Question: So I've set up my django site with the following admin.py:
'''
import models
from django.contrib import admin
admin.site.register(models.Comment)
'''
which uses this models.py:
'''
from django.db import models
class Comment(models.Model):
text = models.CharField(max_length=400)
name = models.CharField(max_length=100)
date = models.DateTimeField(auto_now = True)
article = models.CharField(max_length=100)
'''
However, when I go to the admin page, it shows the following:

Which generally is not very helpful. Clicking on each link gives me a page with that object's data, but I would like to be able to see the information for each object in this view. I've been looking at the ModelAdmin class at:
<URL>
but have not managed to wrap my head around it. Is it a separate model class that needs to be kept in sync with my "actual" model? Is it just an interface through which my Admin site accesses the actual model? Does it do what I want (allowing useful data to be shown in the admin interface) or does it do something else?
I'm thinking that the Django Admin page should be able to replace PHPMyAdmin for doing simple tasks, like browsing the DB and manually modifying individual objects. Is that the case?
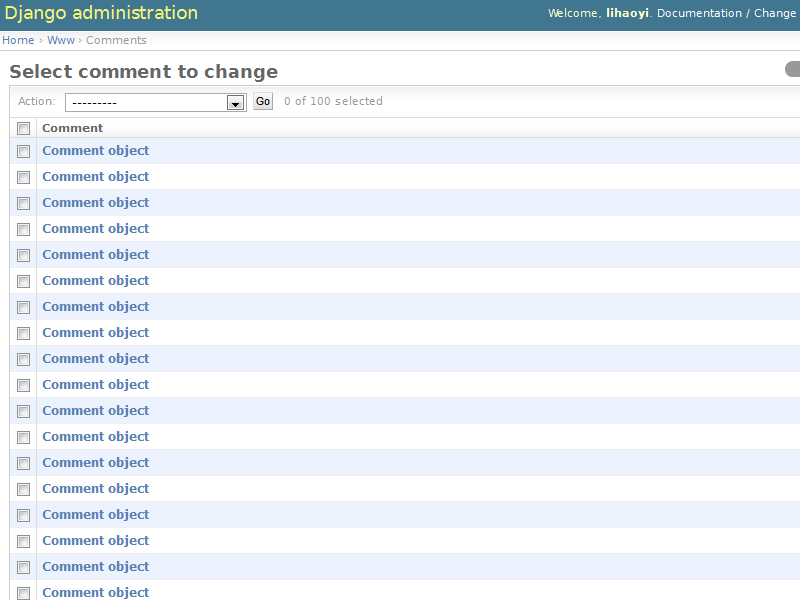
Answer: Just as it says in the <URL>. A simple start might be:
'''
from django.contrib import admin
class CommentAdmin(admin.ModelAdmin):
# define which columns displayed in changelist
list_display = ('text', 'name', 'date', 'article')
# add filtering by date
list_filter = ('date',)
# add search field
search_fields = ['text', 'article']
admin.site.register(Comment, CommentAdmin)
'''
There are a lot of options for customization, as always refer to the docs! Finally, you could certainly use it in lieu of PHPMyAdmin, it's very easy to setup admin for browsing, modifying object, etc, how much use you get out of it is up to you.